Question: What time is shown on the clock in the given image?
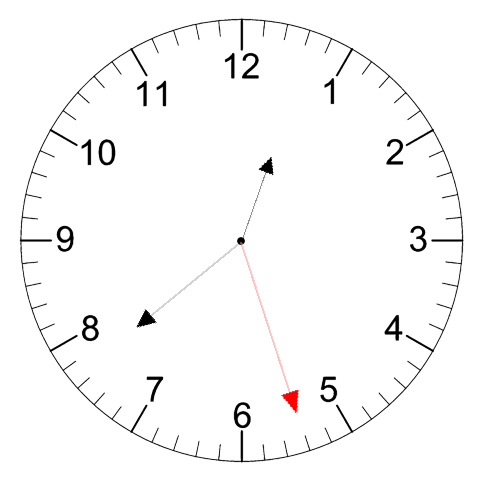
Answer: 12:38:27